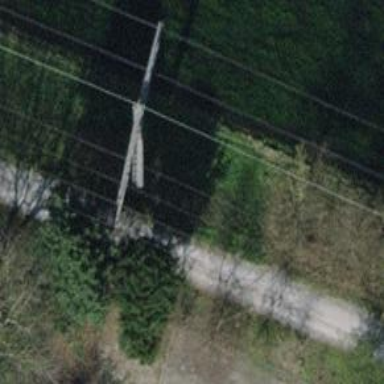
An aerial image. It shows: Power tower.